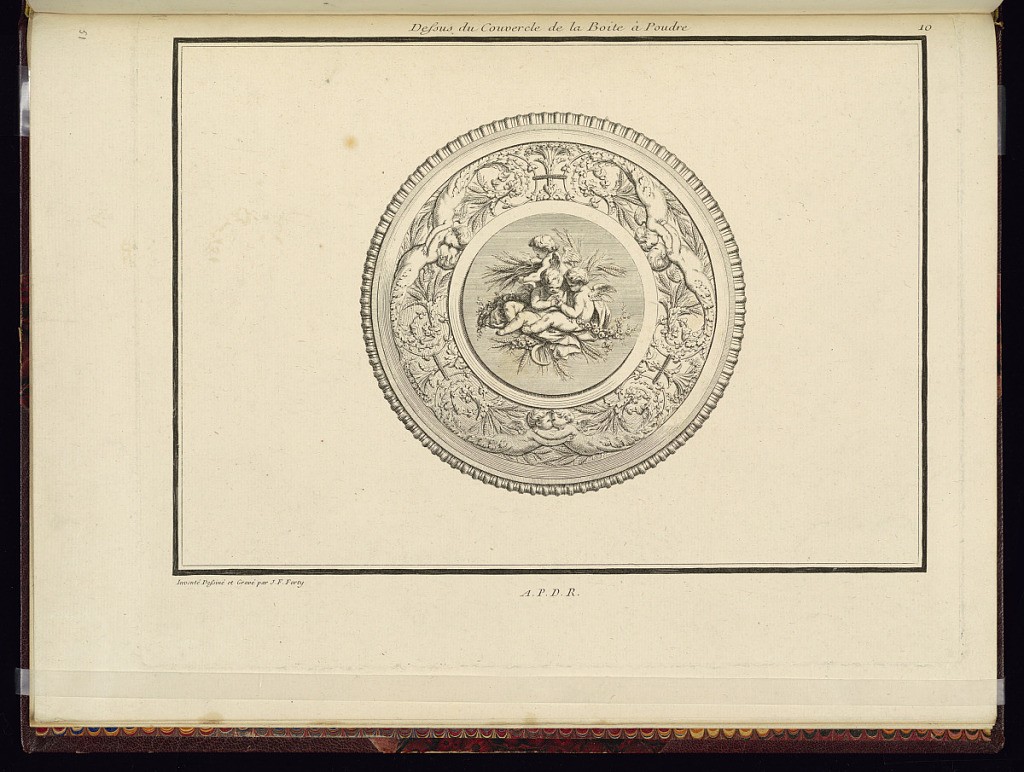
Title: Dessus du Couvercle de la Boite à Poudre
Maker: Jean François Forty, active 1775 – 1790
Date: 1774–88
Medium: Etching and engraving on paper
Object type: Print
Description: Design for a lid (view from above) for a round powder box (part of a toilet service), decorated with three putti in the center, with festoons of flowers, bunches of wheat, and a bird, encircled by a frieze of scrolling leaves (rinceaux), rosettes, putti embracing, and fleurons. The plate is titled, numbered, and signed.